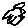
Label: bird